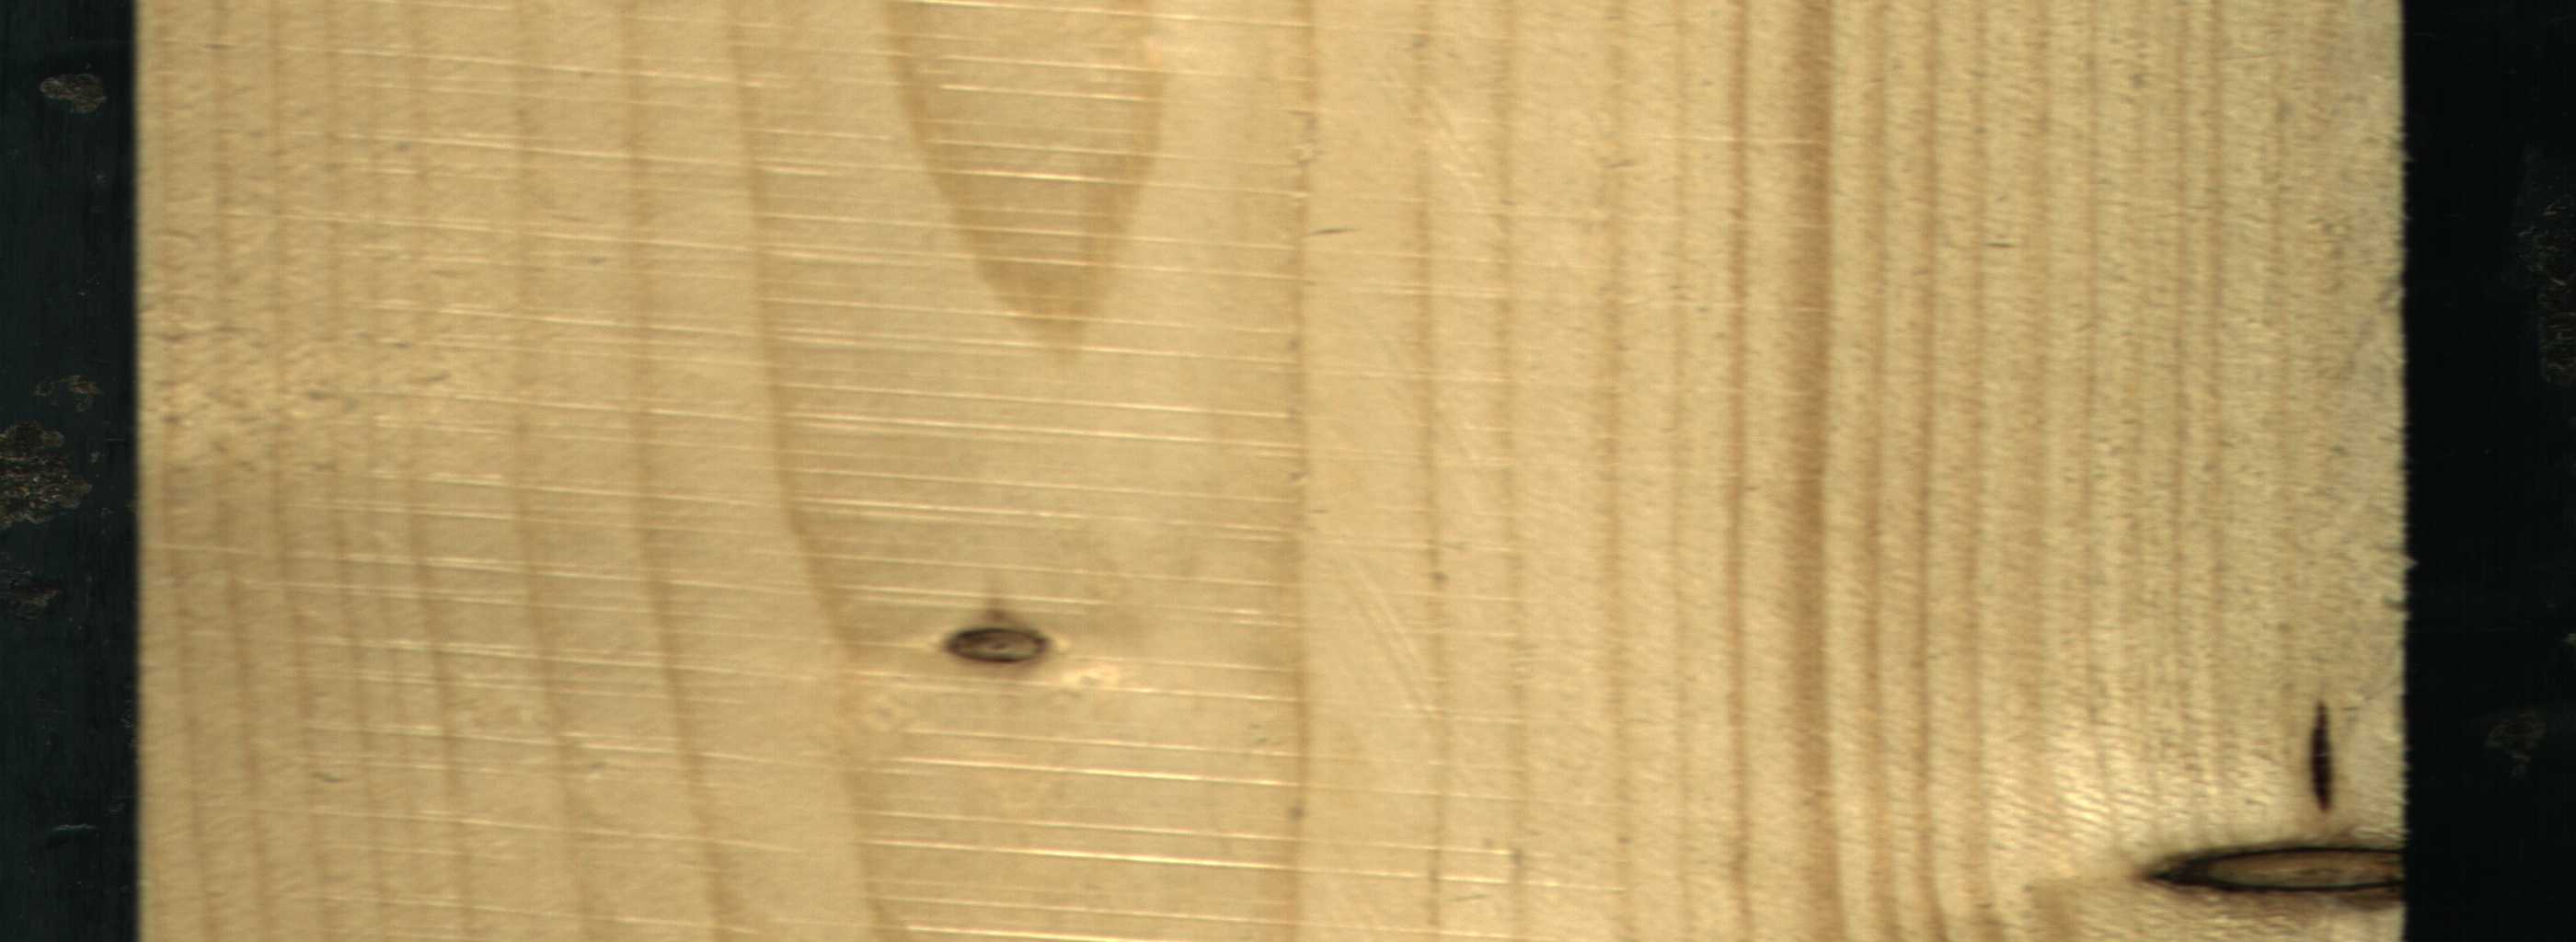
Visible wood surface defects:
resin
Dead_Knot
Dead_Knot